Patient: sex M, age 52
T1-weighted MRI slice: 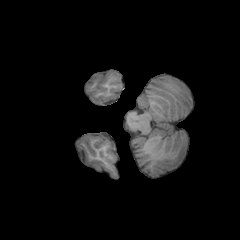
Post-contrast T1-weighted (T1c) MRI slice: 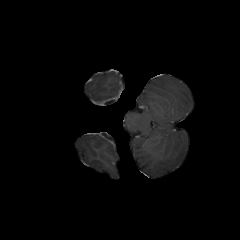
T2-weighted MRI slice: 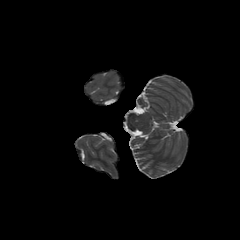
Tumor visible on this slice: no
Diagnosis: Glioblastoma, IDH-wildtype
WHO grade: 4